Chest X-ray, AP view. Patient: 76 years old, sex M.
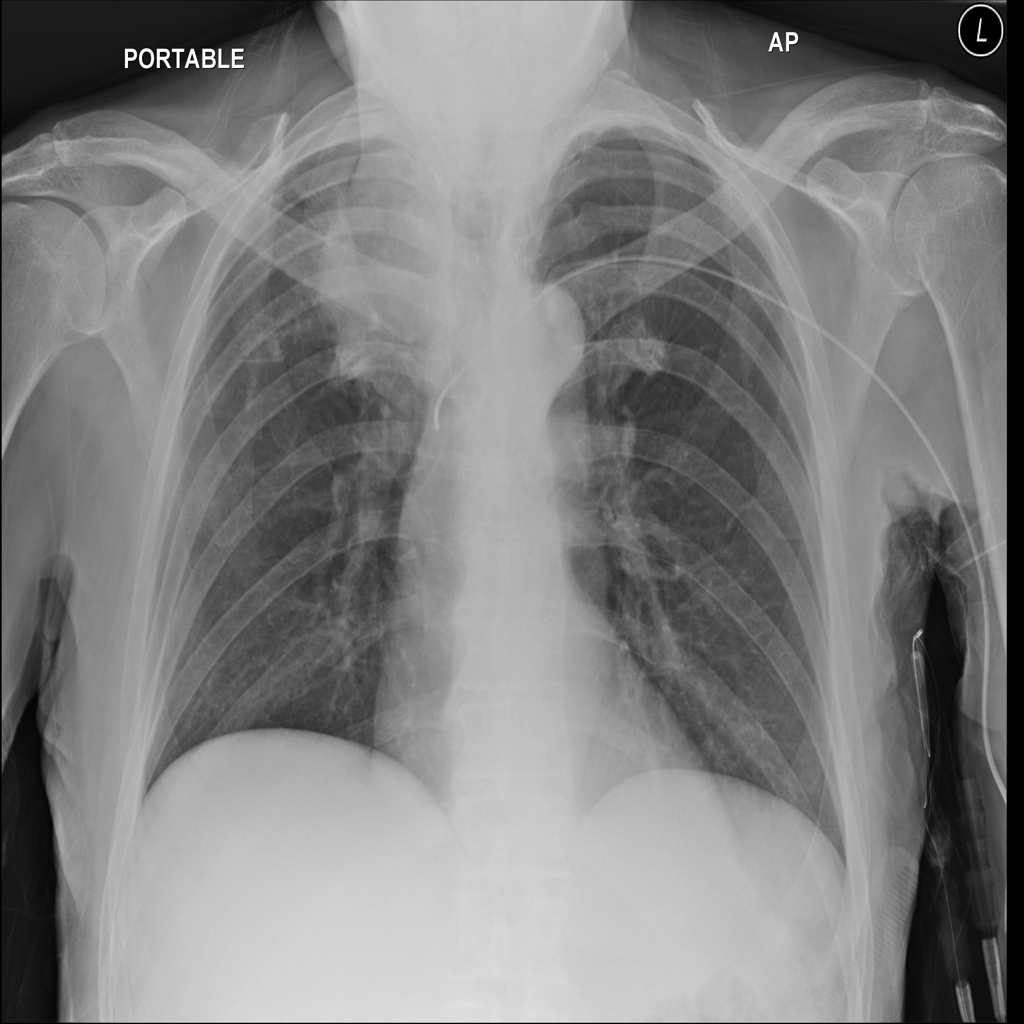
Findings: Mass